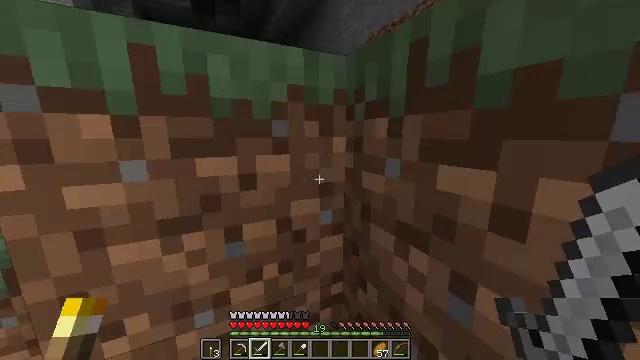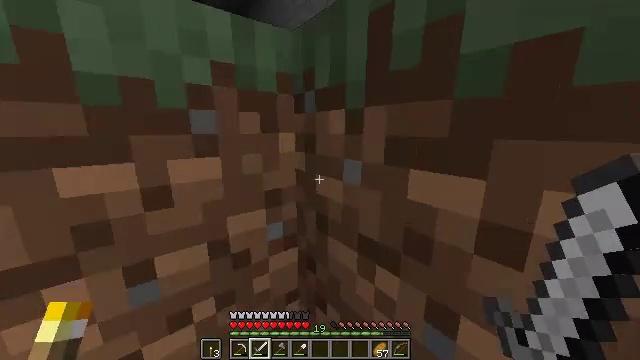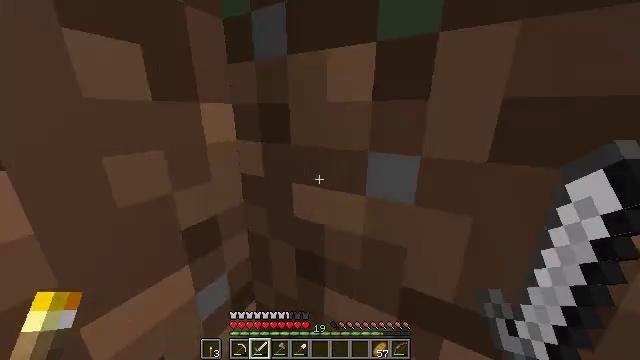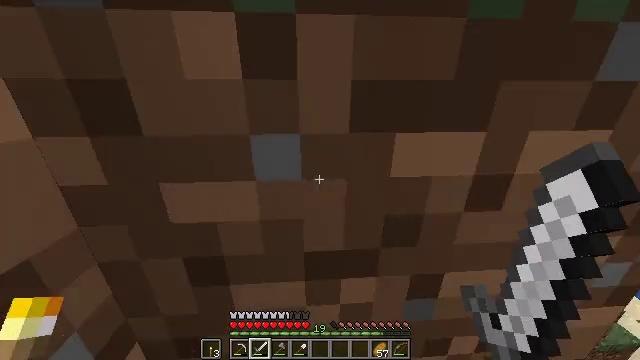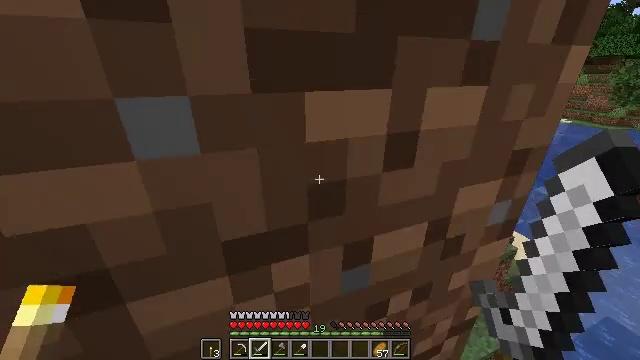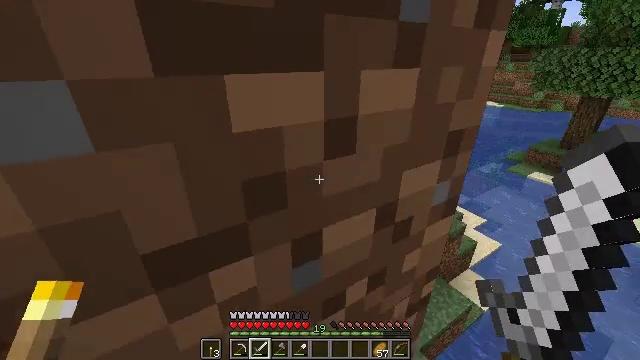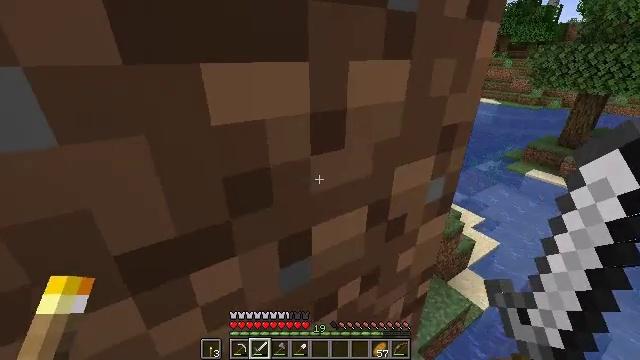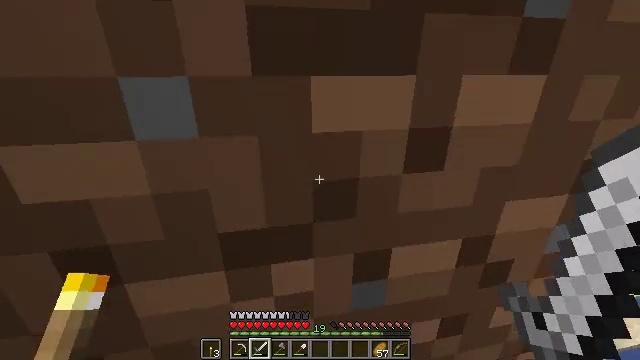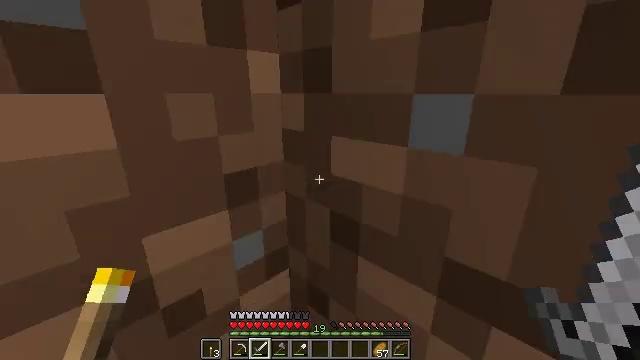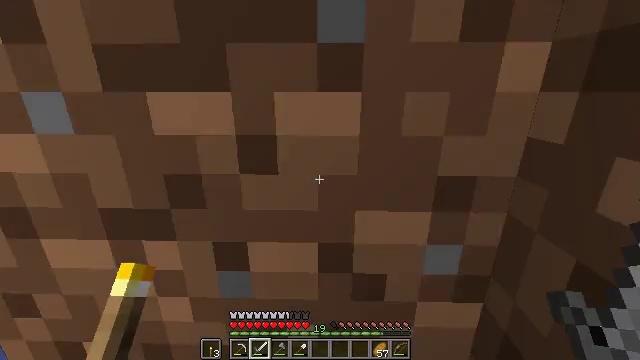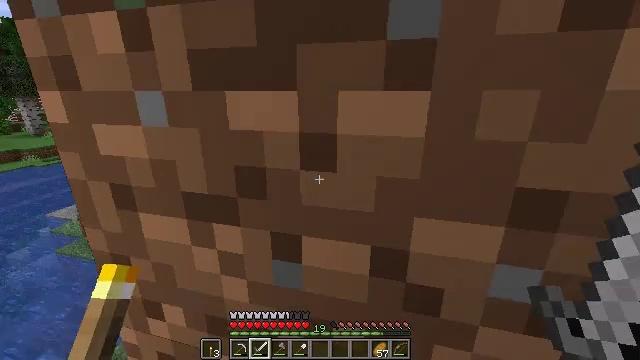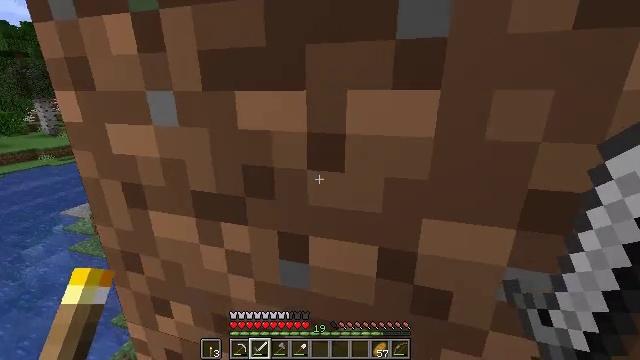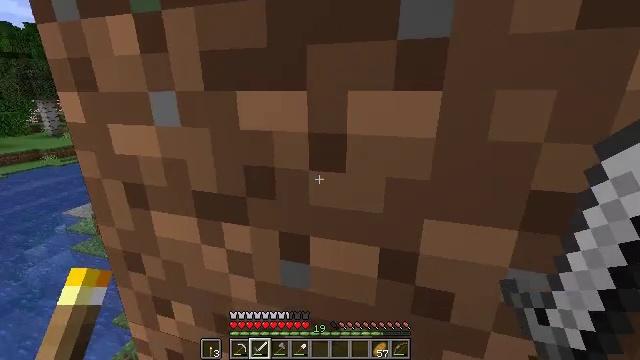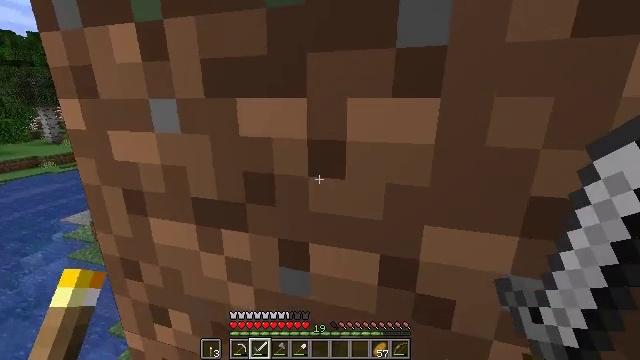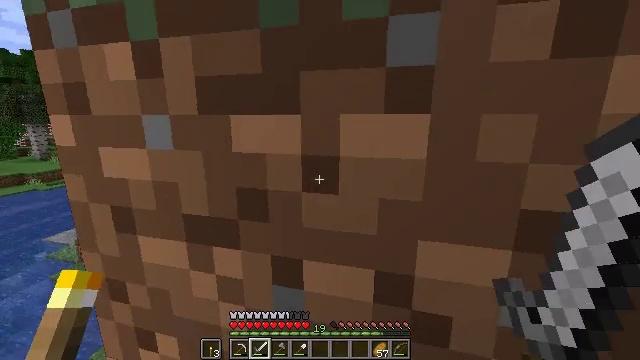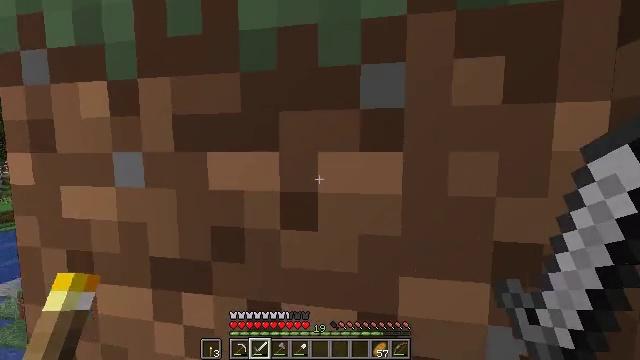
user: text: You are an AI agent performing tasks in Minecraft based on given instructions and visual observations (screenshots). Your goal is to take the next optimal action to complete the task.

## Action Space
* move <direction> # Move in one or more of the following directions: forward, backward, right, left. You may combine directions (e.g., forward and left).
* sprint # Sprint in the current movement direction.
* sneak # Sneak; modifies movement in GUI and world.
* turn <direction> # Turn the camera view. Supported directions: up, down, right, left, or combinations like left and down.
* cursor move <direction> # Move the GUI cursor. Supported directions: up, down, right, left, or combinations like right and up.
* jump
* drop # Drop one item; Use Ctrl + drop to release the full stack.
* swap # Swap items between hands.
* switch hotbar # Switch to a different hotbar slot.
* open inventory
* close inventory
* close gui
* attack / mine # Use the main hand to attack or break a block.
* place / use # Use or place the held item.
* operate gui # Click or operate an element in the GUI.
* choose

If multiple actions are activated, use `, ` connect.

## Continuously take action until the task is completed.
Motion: motion action
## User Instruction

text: Gather grass block for landscaping.
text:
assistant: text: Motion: move forward, sprint, turn right and down
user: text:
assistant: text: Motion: move forward, sprint, turn right and down
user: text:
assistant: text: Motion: move forward, sprint, turn right and down
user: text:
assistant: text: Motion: move forward, sprint, turn right and down
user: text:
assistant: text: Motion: sprint, turn right and down
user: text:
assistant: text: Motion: sprint
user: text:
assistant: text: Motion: sprint, turn left and up
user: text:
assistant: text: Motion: sprint, turn left and up
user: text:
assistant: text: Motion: sprint, turn left
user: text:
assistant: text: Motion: sprint, turn left
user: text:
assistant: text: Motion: sprint, turn left
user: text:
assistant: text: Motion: sprint
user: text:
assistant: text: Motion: sprint, turn up
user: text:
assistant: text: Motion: turn right and up
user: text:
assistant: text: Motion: turn right and up
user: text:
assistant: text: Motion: turn right and up
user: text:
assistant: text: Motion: attack / mine
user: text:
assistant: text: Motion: attack / mine
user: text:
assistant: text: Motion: attack / mine
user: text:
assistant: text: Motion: attack / mine
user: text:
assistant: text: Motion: attack / mine
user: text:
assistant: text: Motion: turn up, attack / mine
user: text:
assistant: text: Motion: attack / mine
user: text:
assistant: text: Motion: attack / mine
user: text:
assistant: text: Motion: attack / mine
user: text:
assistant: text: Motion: attack / mine
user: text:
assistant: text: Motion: attack / mine
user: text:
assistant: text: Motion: attack / mine
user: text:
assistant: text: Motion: attack / mine
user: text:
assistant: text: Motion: attack / mine